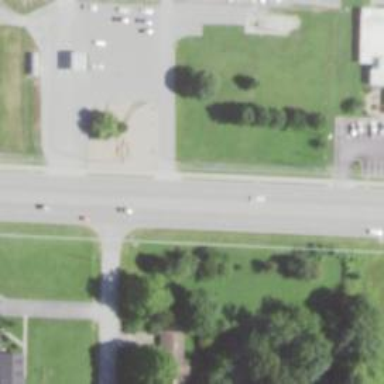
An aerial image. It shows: Unmarked crossing for both footway and cycleway.